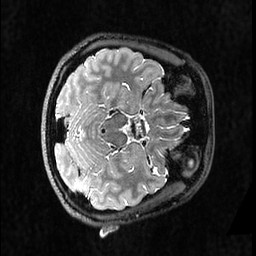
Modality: T2w
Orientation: axial
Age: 22
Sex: male
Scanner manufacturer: ge
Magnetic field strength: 3 T
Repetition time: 3.202 s
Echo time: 0.06589 s